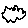
Label: cloud